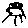
Label: triangle